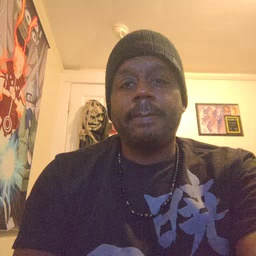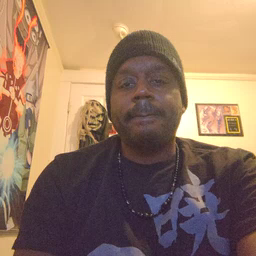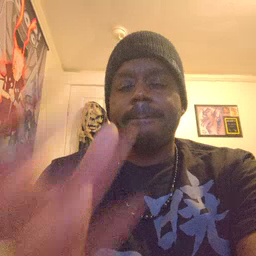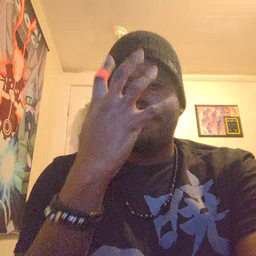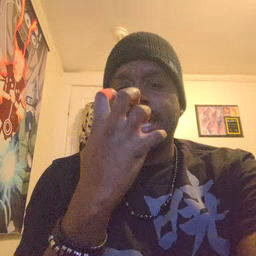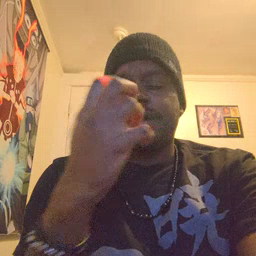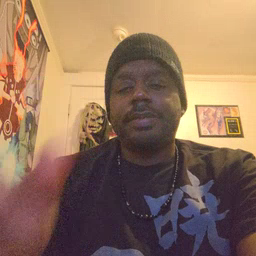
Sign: mad